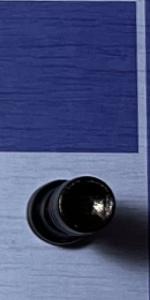
Label: Rook_Black